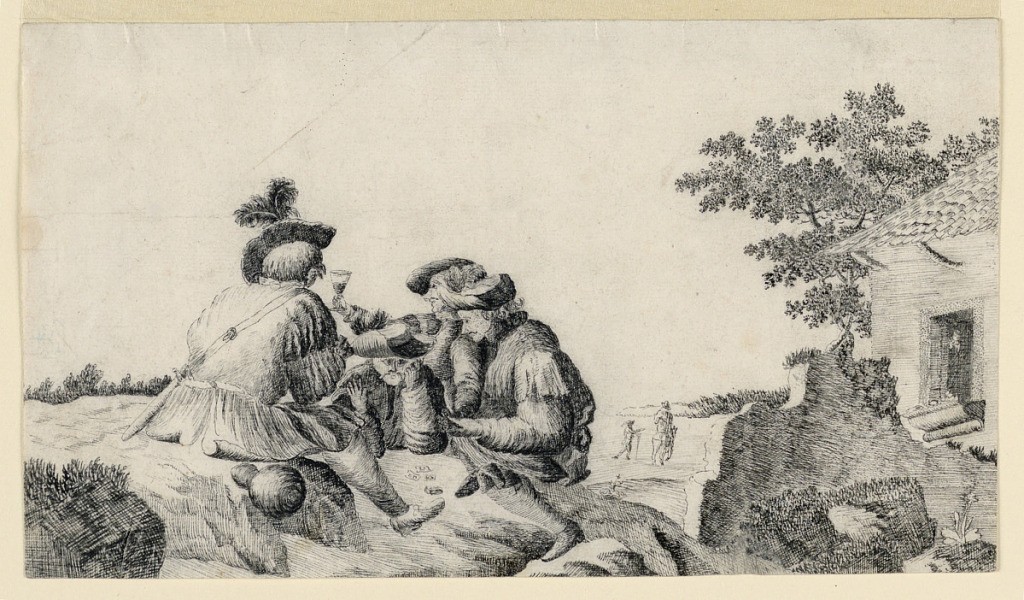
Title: Landscape with men gambling
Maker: Frederick Bloemaert, Dutch, ca. 1616–1690
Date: ca. 1680
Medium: Pen and ink on paper
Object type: Drawing
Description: Four men seated on a mound playing cards. One holds a wine glass aloft. House at the right and a figure on horseback and man walking in middle distance.